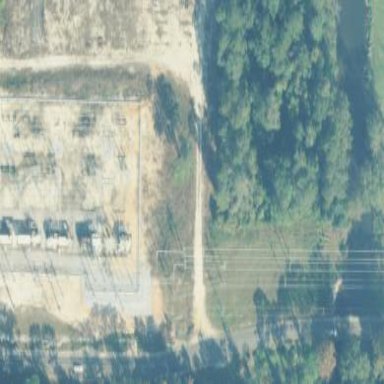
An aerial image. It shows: Distribution substation surrounded by fence.